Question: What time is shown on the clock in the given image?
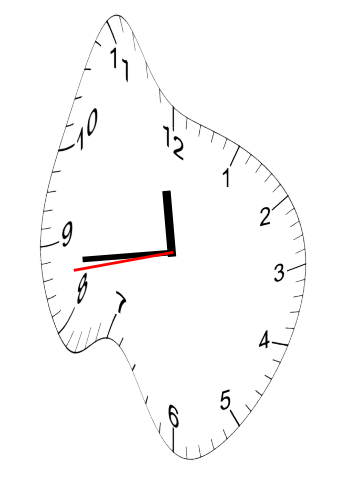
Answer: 11:43:43